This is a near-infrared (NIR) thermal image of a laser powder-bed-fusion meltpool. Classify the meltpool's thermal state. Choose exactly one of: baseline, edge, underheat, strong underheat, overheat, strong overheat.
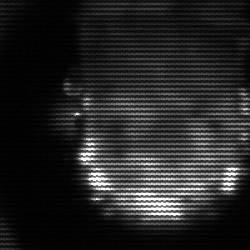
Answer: baseline